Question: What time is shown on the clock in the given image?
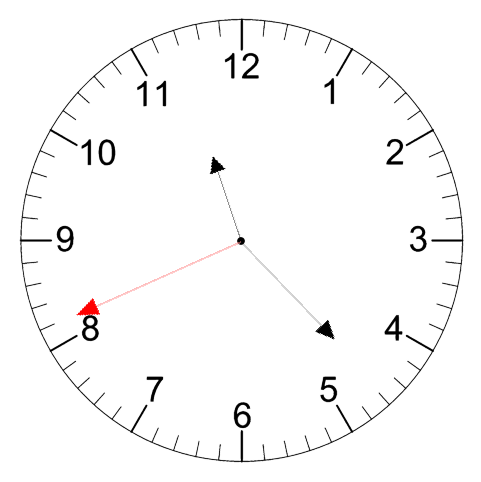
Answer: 11:22:41